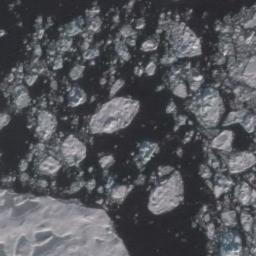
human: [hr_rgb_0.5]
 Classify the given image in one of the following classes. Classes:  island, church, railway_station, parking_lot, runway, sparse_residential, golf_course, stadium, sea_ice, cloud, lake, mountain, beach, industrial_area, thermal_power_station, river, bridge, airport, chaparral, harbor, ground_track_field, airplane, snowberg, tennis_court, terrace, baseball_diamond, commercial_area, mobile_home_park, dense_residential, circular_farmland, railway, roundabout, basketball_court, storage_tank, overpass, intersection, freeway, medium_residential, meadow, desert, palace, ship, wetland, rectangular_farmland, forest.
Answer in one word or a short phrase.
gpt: sea_ice